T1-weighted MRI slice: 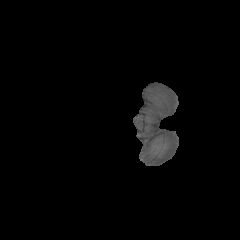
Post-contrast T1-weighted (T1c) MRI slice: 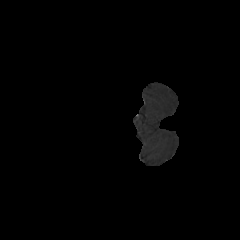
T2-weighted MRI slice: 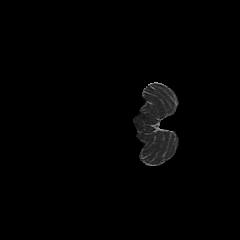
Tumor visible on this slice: no